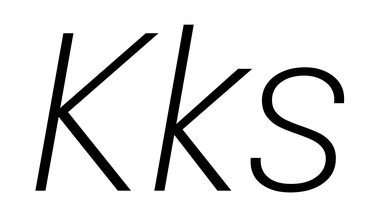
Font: Poppins-ExtraLightItalic